Question: Here is my code:
'''
void autoreleasingReturn (NSError * __autoreleasing *error)
{
// --- Crashing
*error = [[NSError alloc] init];
// --- Not crashing
// *error = [NSError errorWithDomain:@"hello"
// code:-1
// userInfo:@{}];
}
int main(int argc, const char * argv[])
{
@autoreleasepool {
NSError __strong *error = nil;
autoreleasingReturn(&error);
NSLog(@"error: %@", error); // crash!
}
return 0;
}
'''
Traces (sorry, can not copy-paste):

The question is: what is going on?
I need details on what is going on in this code. Really interesting...
Instruments don't show any leaks, zombies etc.
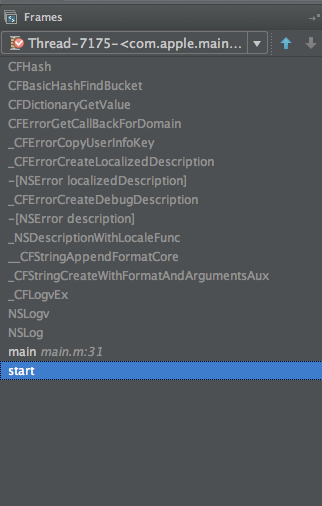
Answer: 'initWithDomain:code:userInfo:' is the designated initializer for NSError. That means don't call plain 'init'.
You would get the same crash just by saying this:
'''
NSLog(@"%@", [[NSError alloc] init]);
'''
The problem has nothing to do with automatic ref counting, autorelease, autorelease pool, strong, or any of that other stuff! It's just that you are making a bad NSError object and then trying to log it.